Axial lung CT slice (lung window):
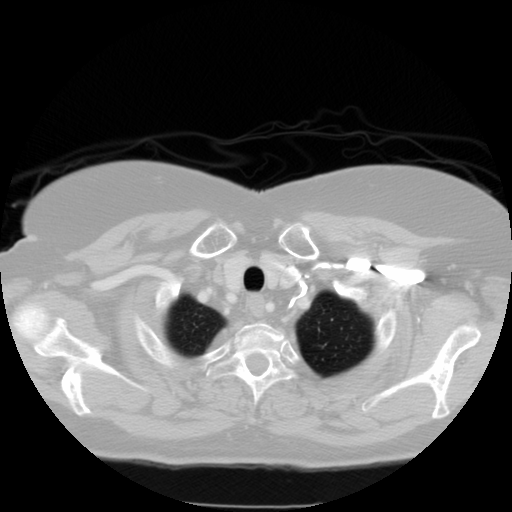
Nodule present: no